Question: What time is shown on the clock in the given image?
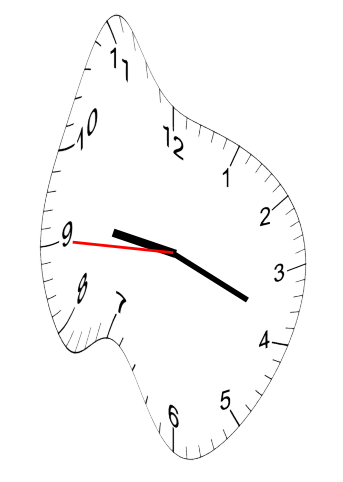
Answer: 09:18:45